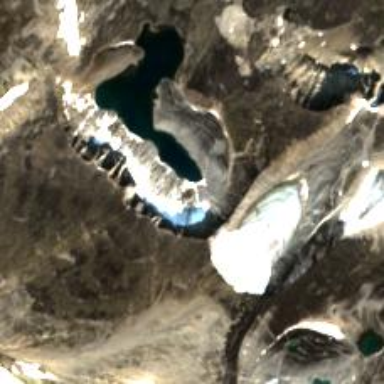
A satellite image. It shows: Majestic glacier in the distance.